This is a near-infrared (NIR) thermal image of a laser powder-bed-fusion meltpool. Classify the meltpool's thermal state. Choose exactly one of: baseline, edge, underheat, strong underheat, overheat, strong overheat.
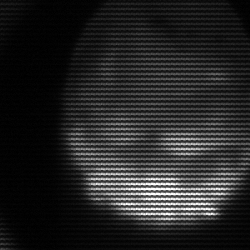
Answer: edge